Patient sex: M
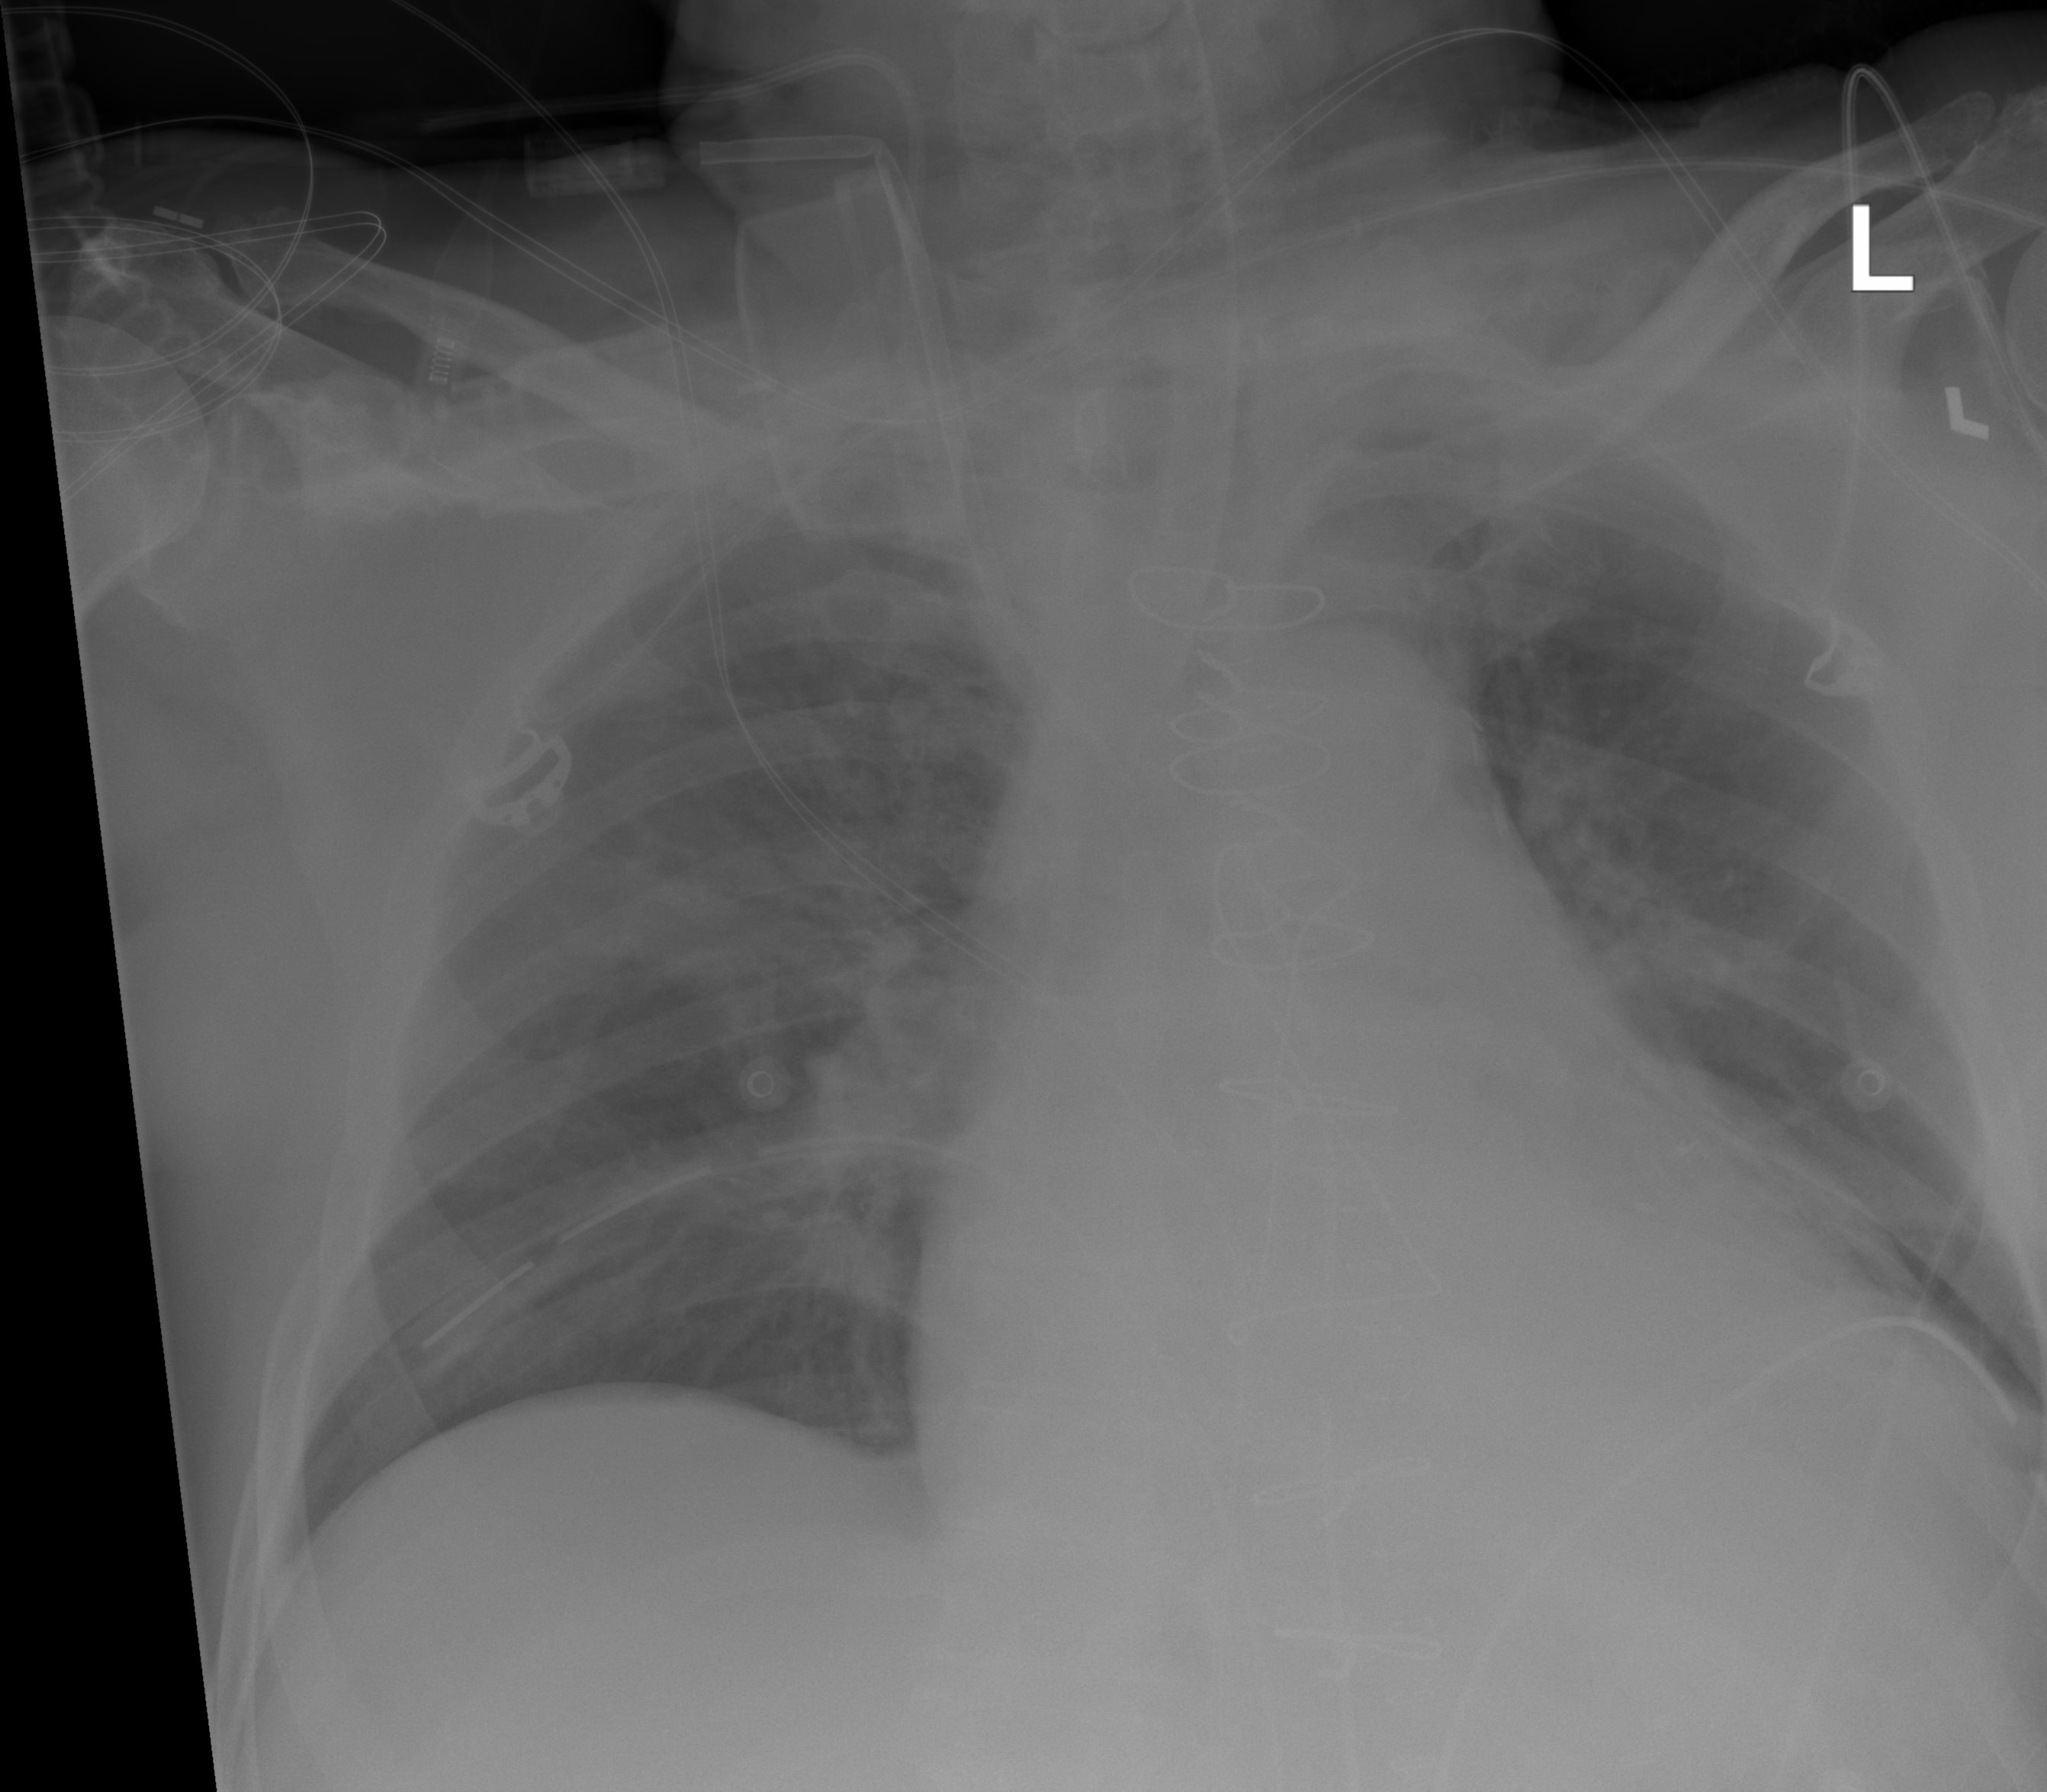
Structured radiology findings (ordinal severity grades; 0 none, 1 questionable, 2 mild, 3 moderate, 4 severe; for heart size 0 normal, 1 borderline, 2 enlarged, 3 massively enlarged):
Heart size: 2
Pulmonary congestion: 3
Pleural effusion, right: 0
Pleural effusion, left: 0
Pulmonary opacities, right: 2
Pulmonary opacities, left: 2
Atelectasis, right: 0
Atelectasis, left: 0